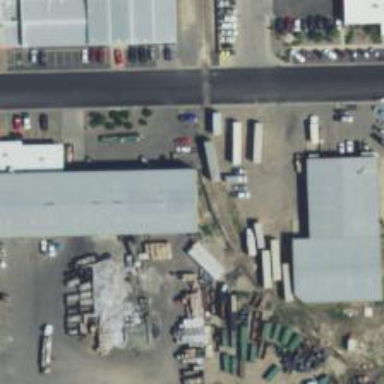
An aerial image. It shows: Rail spur service.